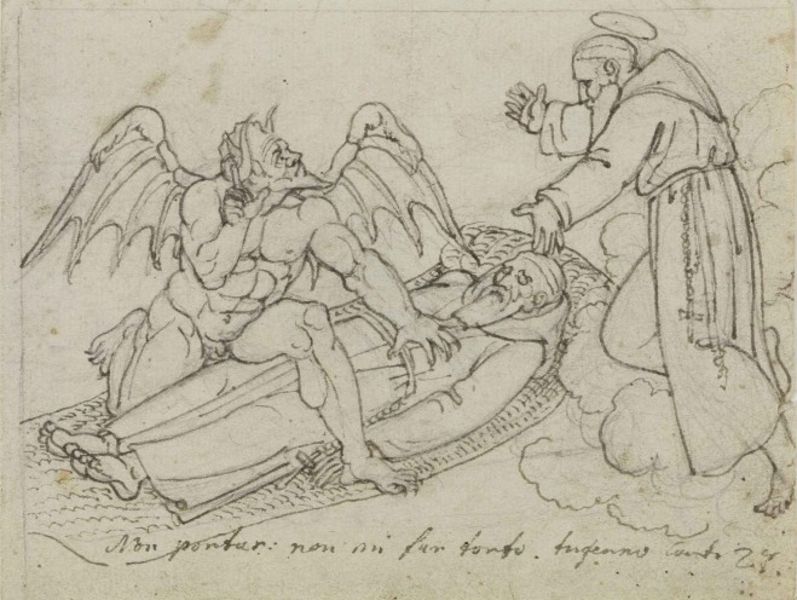
Titel: Skizze zu Guido da Montefeltro (Dante Inferno, Canto 27)
Künstler: Joseph Anton Koch
Standort: Karlsruhe
Institution: Staatliche Kunsthalle Karlsruhe
Schlagwörter: fight, hands, men, priest, religious, robes, white, black, grey, hallo, old, robe, bed, blanket, japanese, picture, angel, cloud, clouds, heaven, hell, life, man, mythology, naked, nude, nudity, death, feet, drawing, paper, black and white, mat, sketch, beard, devil, flying, french, saint, cross, pen, writing, wings, dead, letters, schwarz, design, ink, italian, hello, monk, monks, pencil, religion, lines, wolken, finger, god, chest, christ, deathbed, chinese, claws, rough, asleep, charcoal, horn, horns, lying, sleeping, papier, pointing, schrift, tod, christian, christianity, father, faith, engel, teufel, body, evil, wing, muscle, praying, judgment, monster, text, weiß, leg, words, muscles, halo, skizze, studie, dying, tonsure, chain, beards, cluds, lucifer, inschrift, dead man, graphite, toter, demon, peter, mensch, demons, saint peter, st peter, satan, monch, title, non, sint, laying, rosary, gestures, claw, line drawing, beads, gloria, 'gloria, good, friar, heiliger, middleage, pontar, drawomg, soul, mont, deceased, safe, derwisch, nimbo, saintt, bargain, heaven hell, japanesse